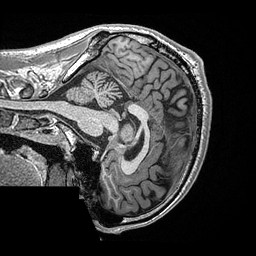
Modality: T1w
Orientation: sagittal
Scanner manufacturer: ge
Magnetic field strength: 3 T
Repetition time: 2.349 s
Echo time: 0.002968 s